Терморезисторы также проявляют мемристорные свойства — его температура зависит от тока в предыдущие моменты времени:\[C\frac{\mathrm dT}{\mathrm dt}=-\kappa(T-T_0)+VI,\]где $T_0$ — комнатная температура, $\kappa$ — коэффициент, определяющий скорость теплообмена с окружающей средой, а $C$ — теплоёмкость терморезистора. Сопротивление терморезистора при этом зависит от температуры по формуле:\[R(T)=R_0\exp\left[\frac{E_g}{k_BT}\right],\]где $E_g$ — энергия активации (зависящая от полупроводниковой структуры терморезистора), $k_B$ — постоянная Больцмана.
Усреднив уравнение на температуру в нулевом приближении, получите уравнение, связывающее $V_0$, $T_1$ и остальные переменные задачи. В таблице ниже приведена зависимость средней температуры терморезистора от поданного напряжения. Комнатная температура равна $t_0=20\,{}^\circ\mathrm C$, сопротивление терморезистора при этой температуре — $R=8.60~Ом$.
Найдите энергию активации $E_g$. Выразите ответ в электронвольтах ($1~эВ=1.60\cdot10^{-19}~Дж$). Постоянная Больцмана равна $k_B=1.38\cdot10^{-23}~Дж/К$.
Найдите величины $R_0$ и $\kappa$. Рассмотрим теперь зависимость тока через терморезистор от напряжения, учитывая в первом приближении зависимость температуры (и сопротивления) от времени. В первом приближении можно написать:\[T(t)=T_1+T_2\cos[2\omega t+\phi],\]где $T_2\ll (T_1-T_0)$.
Найдите выражения для $T_2$ и $\phi$. На рисунке ниже показано несколько гистерезисных петель терморезистора. Частота входного напряжения:\[\nu\equiv\frac{\omega}{2\pi}=0.2~Гц.\]
Найдите теплоёмкость терморезистора $C$.
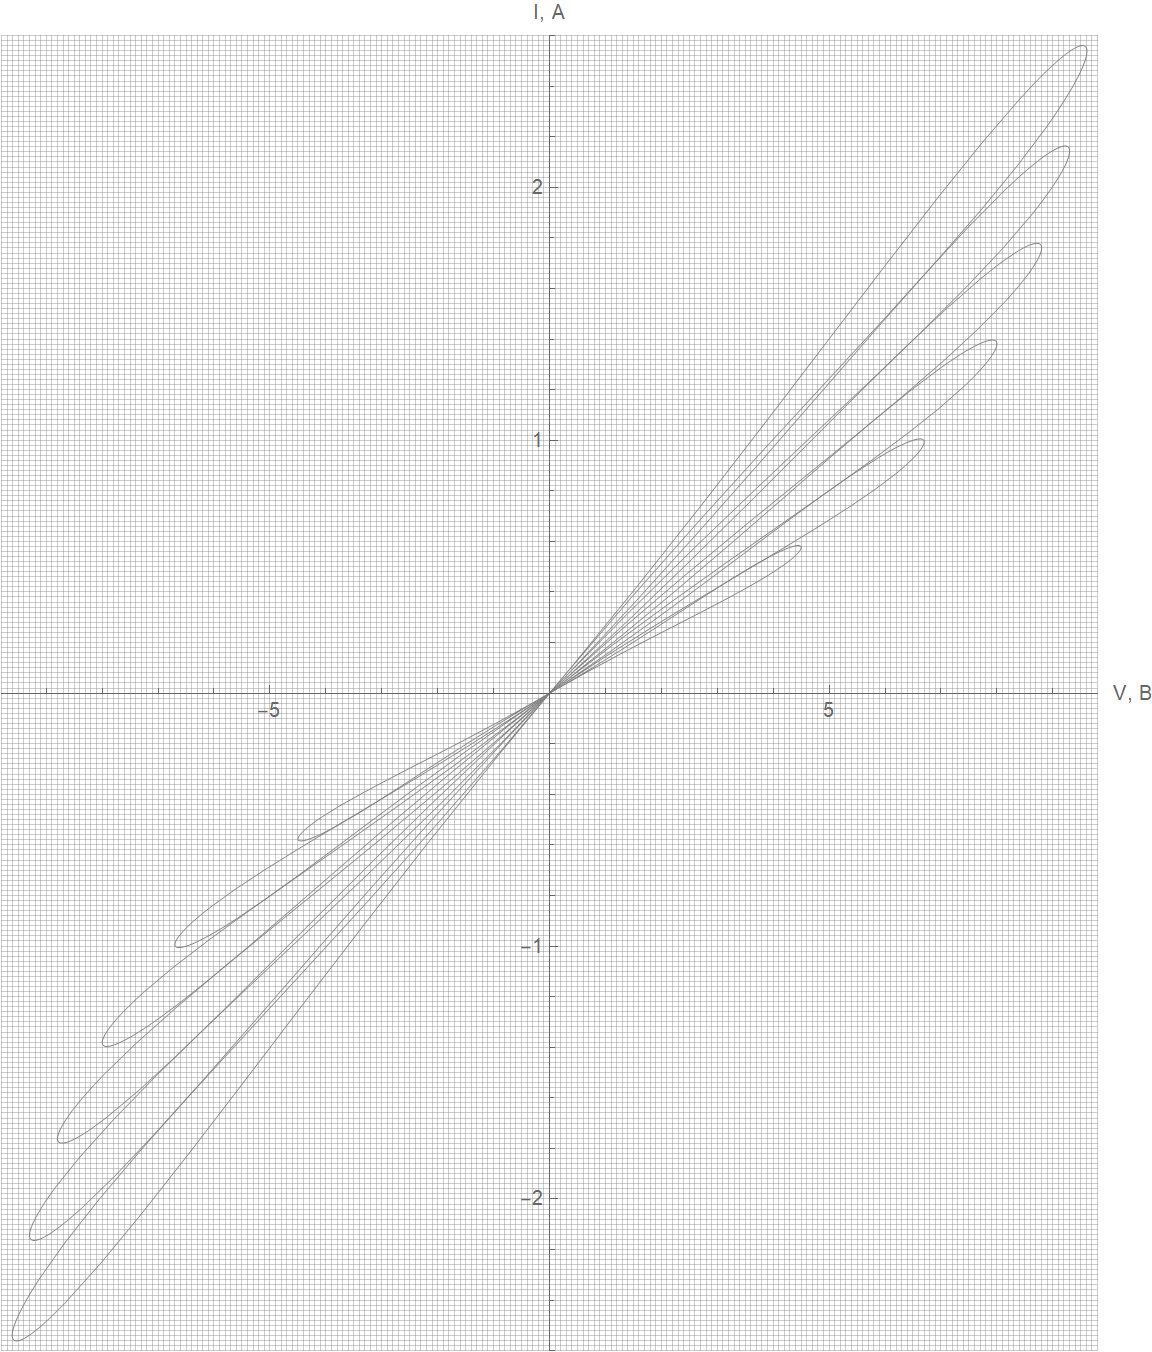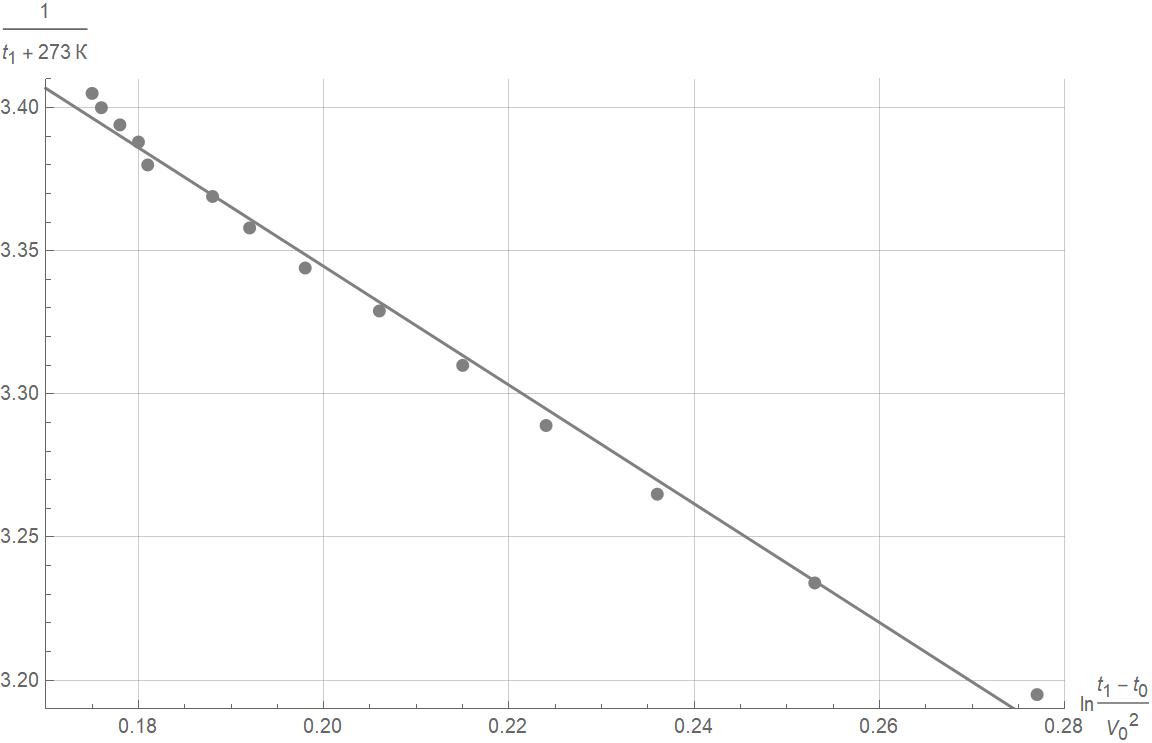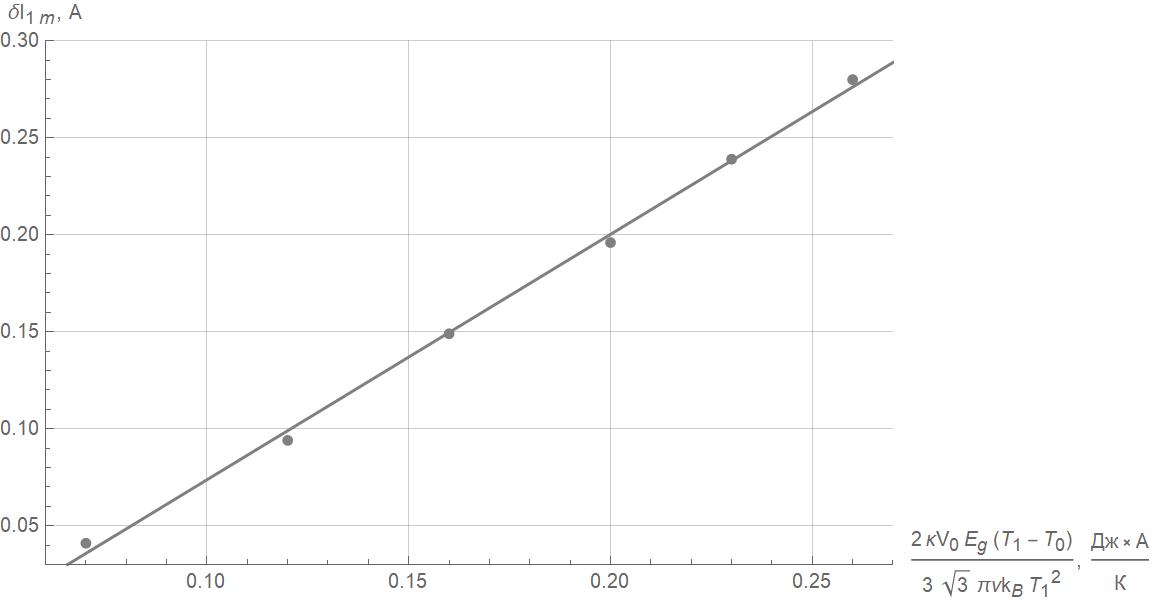
Усреднив уравнение на температуру в нулевом приближении, получите уравнение, связывающее $V_0$, $T_1$ и остальные переменные задачи.
Решение: В нулевом приближении сопротивление терморезистора можно считать постоянным и примерно равным:\[R_1=R_0\exp\left[\frac{E_g}{k_BT_1}\right].\]Подставляя в уравнение на температуру, получим:\[C\frac{\mathrm dT}{\mathrm dt}=-\kappa(T_1-T_0)+\frac{V_0^2}{R_0}\exp\left[-\frac{E_g}{k_BT_1}\right]\cos^2\omega t.\]Усредняя уравнение по времени, получим:\[0=-\kappa(T_1-T_0)+\frac{V_0^2}{2R_0}\exp\left[-\frac{E_g}{k_BT_1}\right]\implies\]
Ответ: \[\kappa(T_1-T_0)=\frac{V_0^2}{2R_0}\exp\left[-\frac{E_g}{k_BT_1}\right]\]

Найдите энергию активации $E_g$. Выразите ответ в электронвольтах ($1~эВ=1.60\cdot10^{-19}~Дж$). Постоянная Больцмана равна $k_B=1.38\cdot10^{-23}~Дж/К$.
Решение: Самая простая линеаризация зависимости, полученной в предыдущем пункте — это:\[\ln\frac{t_1-t_0}{V_0^2}=\ln\frac{\kappa}{2R_0}+\frac{E_g}{k_B}\cdot\frac{1}{t_1+273~К}.\]Пересчитаем точки для $\ln\dfrac{t_1-t_0}{V_0^2}$ и $\dfrac{1}{t_1+273~К}$ в таблице ниже и построим график этой зависимости: $V_0,~В$2.02.53.03.54.04.55.0$t_1,~{}^\circ\mathrm C$20.721.121.622.222.923.824.8$\ln\dfrac{t_1-t_0}{V_0^2}$0.1750.1760.1780.1800.1810.1880.192$\dfrac{10^3}{t_1+273~К}$3.4053.4003.3943.3883.3803.3693.358 $V_0,~В$5.56.06.57.07.58.08.5$t_1,~{}^\circ\mathrm C$26.027.429.131.033.336.240.0$\ln\dfrac{t_1-t_0}{V_0^2}$0.1980.2060.2150.2240.2360.2530.277$\dfrac{10^3}{t_1+273~К}$3.3443.3293.3103.2893.2653.2343.195  Коэффициенты этой зависимости:\[\ln\frac{\kappa}{2R_0}=3.759,\quad \frac{E_g}{k_B}=2.074\cdot10^3.\]Отсюда находим:\[E_g=2074k_B=2074\cdot\frac{1.38\cdot10^{-23}}{1.60\cdot10^{-19}}~эВ\approx0.18~эВ.\] | $V_0,~В$ | 2.0 | 2.5 | 3.0 | 3.5 | 4.0 | 4.5 | 5.0 | | --- | --- | --- | --- | --- | --- | --- | --- | | $t_1,~{}^\circ\mathrm C$ | 20.7 | 21.1 | 21.6 | 22.2 | 22.9 | 23.8 | 24.8 | | $\ln\dfrac{t_1-t_0}{V_0^2}$ | 0.175 | 0.176 | 0.178 | 0.180 | 0.181 | 0.188 | 0.192 | | $\dfrac{10^3}{t_1+273~К}$ | 3.405 | 3.400 | 3.394 | 3.388 | 3.380 | 3.369 | 3.358 | | | | | | | | | | | $V_0,~В$ | 5.5 | 6.0 | 6.5 | 7.0 | 7.5 | 8.0 | 8.5 | | $t_1,~{}^\circ\mathrm C$ | 26.0 | 27.4 | 29.1 | 31.0 | 33.3 | 36.2 | 40.0 | | $\ln\dfrac{t_1-t_0}{V_0^2}$ | 0.198 | 0.206 | 0.215 | 0.224 | 0.236 | 0.253 | 0.277 | | $\dfrac{10^3}{t_1+273~К}$ | 3.344 | 3.329 | 3.310 | 3.289 | 3.265 | 3.234 | 3.195 |
Ответ: \[E_g=0.18~эВ\]

Найдите величины $R_0$ и $\kappa$.
Решение: Зная комнатную температуру $t_0$ и сопротивление $R(t_0)$, находим $R_0$:\[\begin{aligned}&R=R_0\exp\left[\frac{E_g}{k_B(t_0+273~К)}\right]\implies\\&\implies R_0=R\exp\left[-\frac{E_g}{k_B(t_0+273~К)}\right]=8.60\cdot \exp\left[\frac{2074}{293}\right]=7.3\cdot10^{-3}~Ом.\end{aligned}\]Наконец, находим отсюда $\kappa$:\[\kappa=2R_0\exp[3.759]=0.62~\frac{Вт}{К}.\]
Ответ: \[R_0=7.3\cdot10^{-3}~Ом,\quad\kappa=0.62~\frac{Вт}{К}\]

Найдите выражения для $T_2$ и $\phi$.
Решение: Оставив в уравнении на температуру только слагаемые, содержащие $\cos(2\omega t)$, поскольку постоянные слагаемые сократятся как следствие предыдущей части, а слагаемые с бóльшими частотами будут иметь бóльший порядок малости и нерелевантны. Итого:\[CT_2\frac{\mathrm d\cos[2\omega t+\phi]}{\mathrm dt}=-\kappa T_2\cos[2\omega t+\phi]+\frac{V_0^2}{2R_0}\exp\left[-\frac{E_g}{k_BT}\right]\cos(2\omega t).\]Поскольку полученное уравнение оказалось линейным, с ним удобно работать в комплексной записи:\[2i\omega CT_2e^{i\phi}=-\kappa T_2e^{i\phi}+\frac{V_0^2}{2R_0}\exp\left[-\frac{E_g}{k_BT}\right]=-\kappa T_2e^{i\phi}+\kappa(T_1-T_0)\\ T_2=\frac{\kappa(T_1-T_0)}{\sqrt{\kappa^2+4\omega^2C^2}}\overset{T_2\ll(T_1-T_0)}\approx \frac{\kappa(T_1-T_0)}{2\omega C},\quad \phi=-\operatorname{arctg}\frac{2\omega C}{\kappa}\]
Ответ: \[T_2=\frac{\kappa(T_1-T_0)}{2\omega C},\quad \phi=-\operatorname{arctg}\frac{2\omega C}{\kappa}\]

Найдите теплоёмкость терморезистора $C$.
Решение: В связи с небольшими колебаниями температуры происходят колебания сопротивления терморезистора, из-за чего и возникает кривая гистерезиса. Найдём, как в первом приближении зависит от времени ток через терморезистор:\[2\omega C\gg \kappa\implies \phi\approx -\frac{\pi}{2}\implies T(t)=T_1+T_2\sin(2\omega t).\]Далее:\[\begin{aligned}I(t)&=\frac{V(t)}{R(t)}=\\&=\frac{V_0}{R(T_1)}\cos(\omega t)\cdot\left[1-T_2\sin(2\omega t)\cdot\left.\frac{\mathrm dR(T)}{\mathrm dT}\right|_{T=T_1}\right]=\&=\frac{V_0}{R(T_1)}\cos(\omega t)\cdot\left[1-T_2\sin(2\omega t)\cdot R(T_1)\cdot\left(-\frac{E_g}{k_BT_1^2}\right)\right]=\&=\frac{V_0}{R(T_1)}\cos(\omega t)+\frac{V_0E_gT_2}{k_BT_1^2}\cos(\omega t)\sin(2\omega t).\end{aligned}]Максимальное значение поправка первого порядка к току принимает при:[\cos(\omega t) \sin(2\omega t)\to\max\implies\\begin{aligned}0&=\frac{\mathrm d}{\mathrm d(\omega t)}\big[\cos(\omega t) \sin(2\omega t)\big]=\&=-\sin(\omega t)\sin(2\omega t)+2\cos(\omega t)\cos(2\omega t)=\&=-2\sin^2(\omega t)\cos(\omega t)+2\cos(\omega t)\big[\cos^2(\omega t)-\sin^2(\omega t)\big]=\&=2\cos(\omega t)\big[\cos^2(\omega t)-2\sin^2(\omega t)\big]=\&=2\cos(\omega t)\big[1-3\sin^2(\omega t)\big]\implies\end{aligned}\\sin(\omega t)=\sqrt\frac13,\quad \cos(\omega t) =\sqrt\frac23]и равна при этом:[\delta I_{1\mathrm m}=\max_t|\delta I_1|=\frac{V_0E_gT_2}{k_BT_1^2}\cdot 2\cdot\sqrt\frac13\cdot \frac23=\frac{1}{3\sqrt3}\frac{V_0E_g}{k_BT_1^2}\frac{\kappa(T_1-T_0)}{\pi\nu C}.]Поскольку сопротивление более чувствительно к температуре, чем напряжение (его относительные изменения больше), температуру будем определять по сопротивлению, измеряя тангенс угла наклона оси симметрии гистерезисной петли $\langle R\rangle$:[\langle R\rangle=R_0\exp\left[\frac{E_g}{k_BT_1}\right]\implies T_1=\frac{E_g}{k_B\ln\dfrac{\langle R\rangle}{R_0}}.]Также будем снимать максимальную ширину гистерезисной петли по оси $I$. Это следует делать при напряжении:[V'=V_0\cos(\omega t)_{\max}=V_0\sqrt\frac23\approx 0.82V_0.]При этом ширина петли будет равна:[2\delta I_{1\mathrm m}=\frac{1}{C}\frac{2\kappa V_0E_g(T_1-T_0)}{3\sqrt3\cdot\pi\nu k_BT_1^2}.]Занесём результаты измерений и обработки в таблицу и построим график зависимости $2\delta I_{1\mathrm m}\left(\frac{2\kappa V_0E_g(T_1-T_0)}{3\sqrt3\cdot\pi\nu k_BT_1^2}\right)$: $№$123456$V_0,~В$4.56.78.08.89.39.6$I_0,~А$0.581.001.401.782.162.56$\langle R\rangle,~Ом$7.766.705.714.944.313.75$T_1,~К$297.6304.0311.3318.2325.0332.3$\frac{2\kappa V_0E_g(T_1-T_0)}{3\sqrt3\cdot\pi\nu k_BT_1^2},~\frac{Дж\cdot А}{К}$0.0410.0940.1490.1960.2390.280$V',~В$3.75.56.57.27.67.8$2\delta I_{1\mathrm m},~А$0.070.120.160.200.230.26  Угловой коэффициент графика находим графически или по МНК. Получается результат:[\frac{1}{C}=1.27~\frac{К}{Дж}\implies C=0.79~\frac{Дж}{К}] | $№$ | 1 | 2 | 3 | 4 | 5 | 6 | | --- | --- | --- | --- | --- | --- | --- | | $V_0,~В$ | 4.5 | 6.7 | 8.0 | 8.8 | 9.3 | 9.6 | | $I_0,~А$ | 0.58 | 1.00 | 1.40 | 1.78 | 2.16 | 2.56 | | $\langle R\rangle,~Ом$ | 7.76 | 6.70 | 5.71 | 4.94 | 4.31 | 3.75 | | $T_1,~К$ | 297.6 | 304.0 | 311.3 | 318.2 | 325.0 | 332.3 | | $\frac{2\kappa V_0E_g(T_1-T_0)}{3\sqrt3\cdot\pi\nu k_BT_1^2},~\frac{Дж\cdot А}{К}$ | 0.041 | 0.094 | 0.149 | 0.196 | 0.239 | 0.280 | | $V',~В$ | 3.7 | 5.5 | 6.5 | 7.2 | 7.6 | 7.8 | | $2\delta I_{1\mathrm m},~А$ | 0.07 | 0.12 | 0.16 | 0.20 | 0.23 | 0.26 |
Ответ: \[C=0.79~\frac{Дж}{К}\]
Темы:
T